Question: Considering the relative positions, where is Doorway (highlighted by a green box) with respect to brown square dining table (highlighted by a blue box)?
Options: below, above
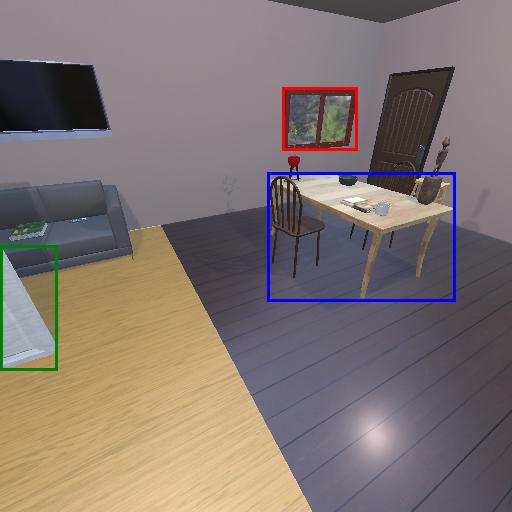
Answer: below